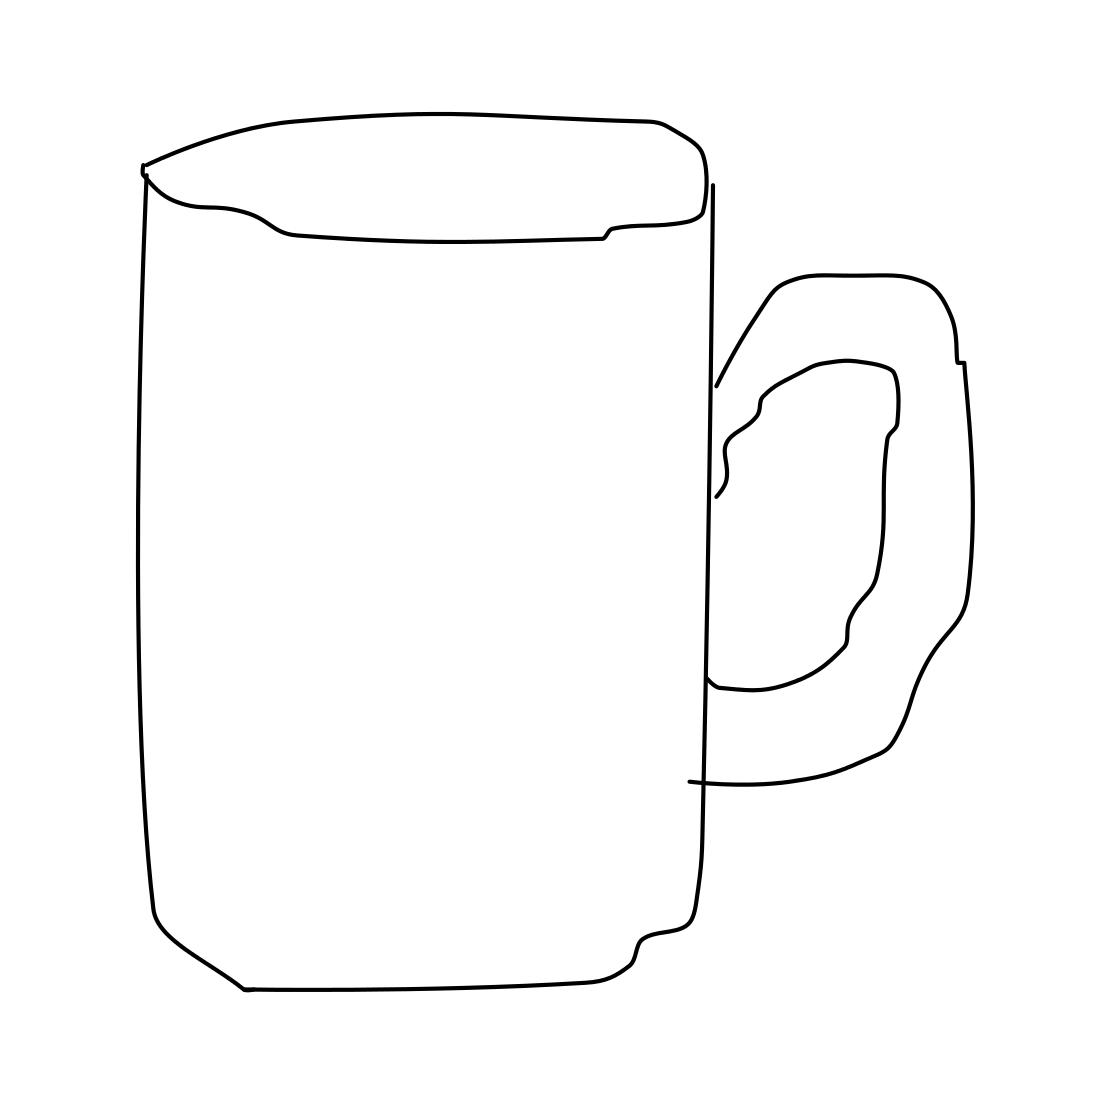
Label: beer-mug